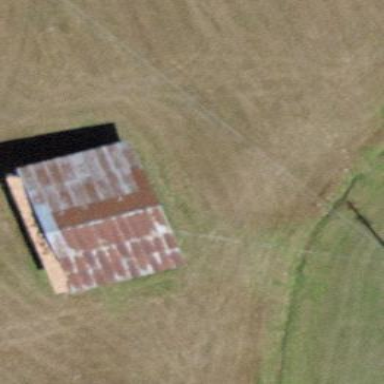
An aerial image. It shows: Barn.